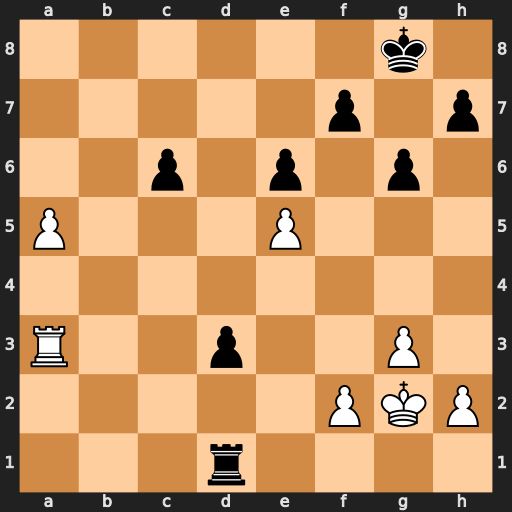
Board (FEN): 6k1/5p1p/2p1p1p1/P3P3/8/R2p2P1/5PKP/3r4
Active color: w
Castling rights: -
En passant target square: -
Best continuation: a6 d2 a7 Re1 a8=Q+